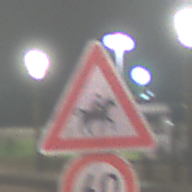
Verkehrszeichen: ReiterLinks
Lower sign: Geschwindigkeit60
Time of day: Night
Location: Outdoor (Urban)
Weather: PartlyCloudy
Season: NotSpecified
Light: Artificial